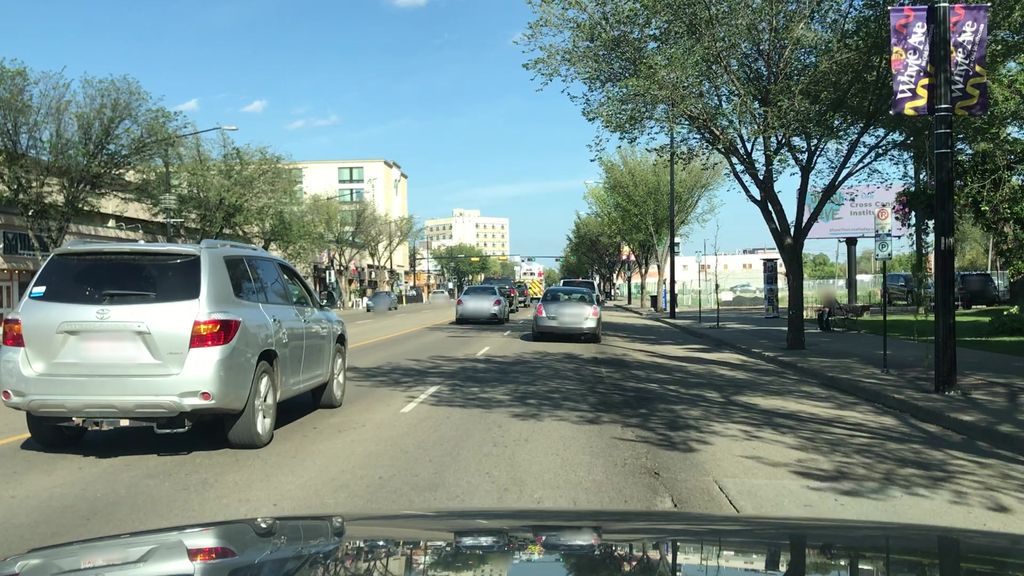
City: edmonton